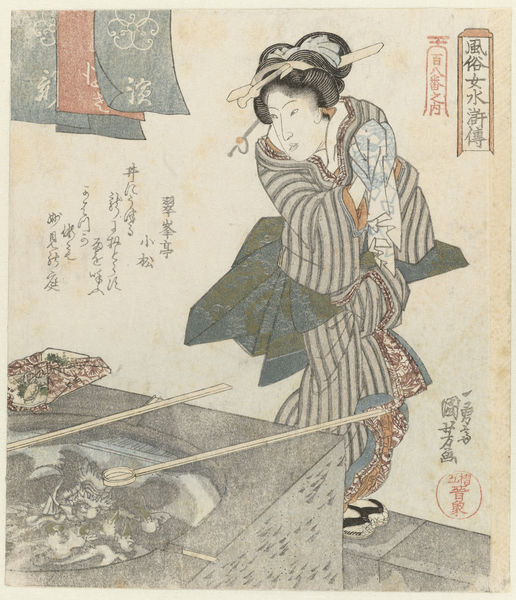
Titel: Woman near a water basin.
Künstler: Utagawa Kuniyoshi
Standort: Amsterdam
Institution: Rijksmuseum
Schlagwörter: feuer, wasser, frau, kleid, zeichen, zeichnung, gewand, haare, pose, tücher, schrift, papier, position, essen, löffel, gestreift, ramen, streifen, chinesin, japanisch, schriftzeichen, kohle, becken, geisha, asiatisch, china, pantoffel, suppe, kochen, kelle, kochlöffel, herd, kimono, grill, grau-japanisch